Field crop: maize
Growth stage: 2
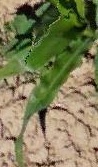
Species: maize